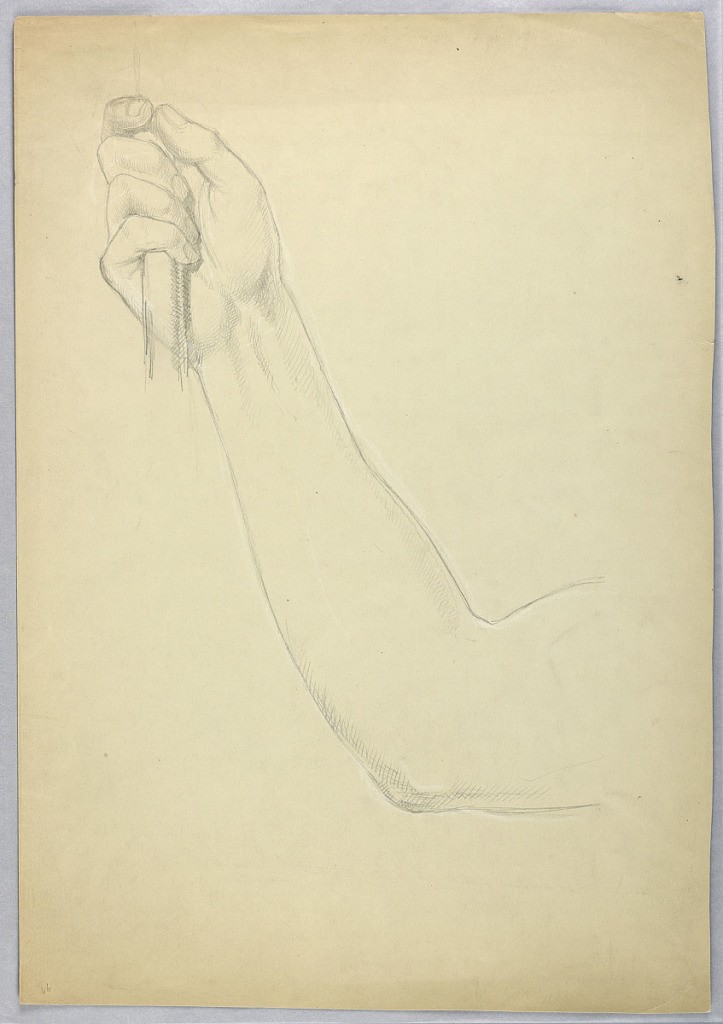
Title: Study of Right Arm for "Christiana and Her Family Passing through the Valley of the Shadow of Death"
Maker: Daniel Huntington, American, 1816–1906
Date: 1850
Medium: Graphite and white chalk on grey wove paper
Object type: Drawing
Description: Man's raised right forearm holding a staff, with palm facing frontally.